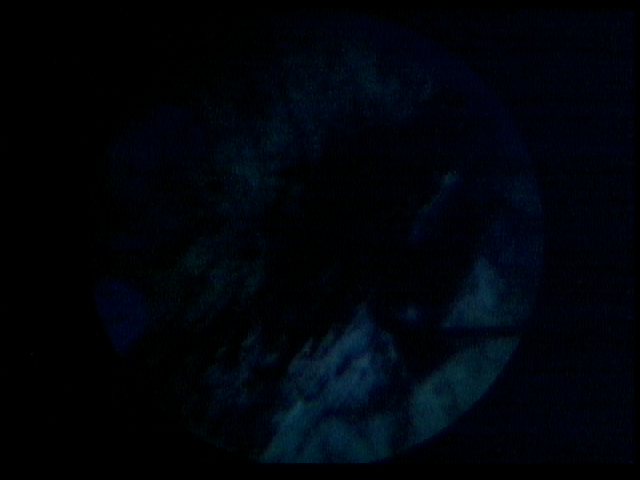
Modality: BLC
Class: Non-malignant
Subclass: BenignNOS
Lesion: L2
Morphology: Non-papillary
Bladder cancer association: No